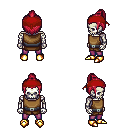
a pixel art fantasy rpg character, male body template, skeleton, leather chest armor, magenta pants, ruby red short topknot hairstyle, red bandana, gold boots, four views (front, back, left, right), 2x2 character sprite sheet, small pixel art, hard edges, no anti-aliasing